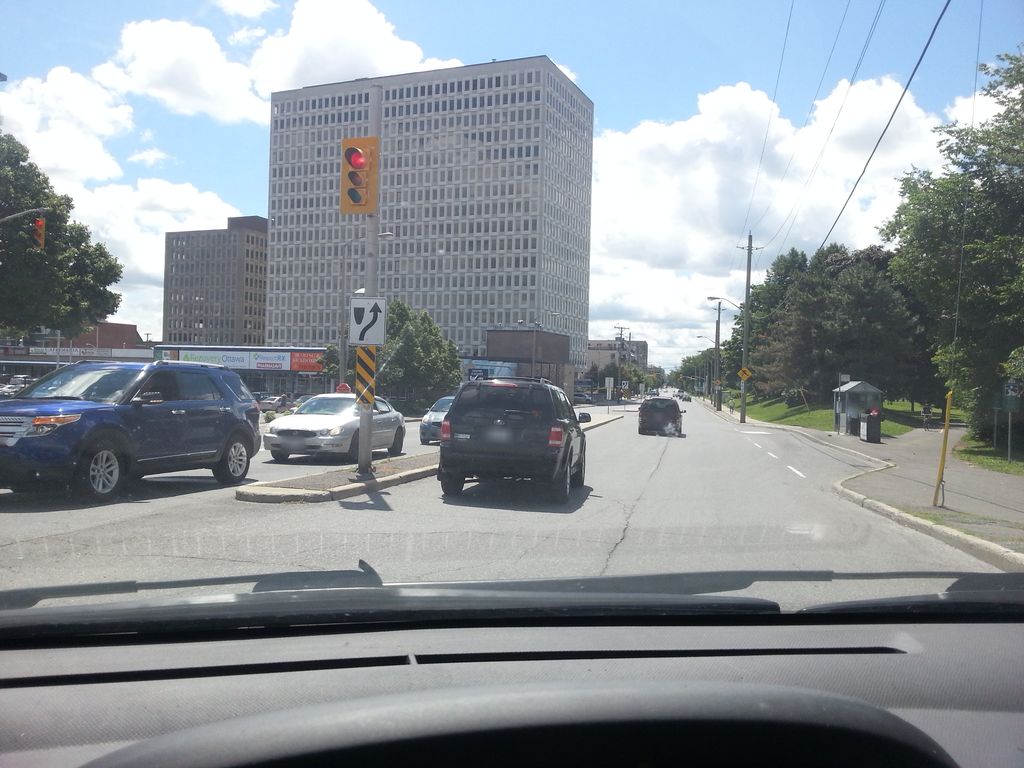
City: ottawa-gatineau